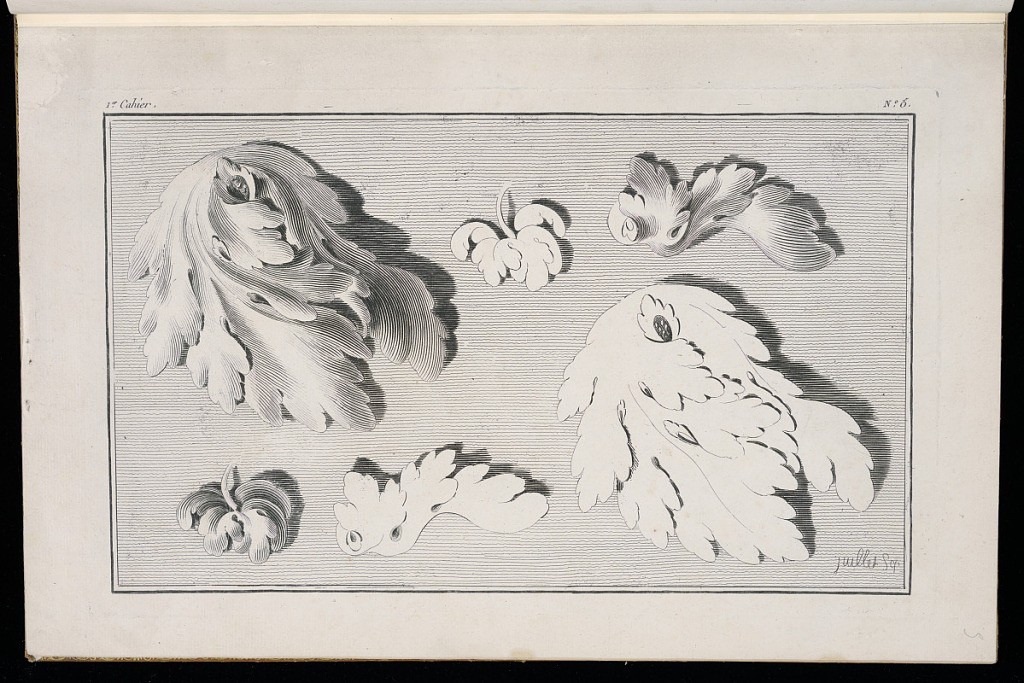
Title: Leaf Ornament Designs
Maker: Henri Sallembier, French, ca. 1753 - 1820
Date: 1777
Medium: Etching on laid paper
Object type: Print
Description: Six scrolling leaf (rinceaux) ornament designs. The plate is signed and numbered.